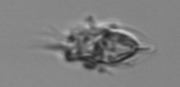
Label: Tintinnina